Question: I have the following data:
'''
my %col1 = ( 'foo' => 1,
'bar' => 1 );
my %col2 = ('foo' => ['cat1','cat1','cat2'],
'bar' => ['cat3','cat2','cat3'] );
my %col3 = ('foo' => [2.3,1.2,1.0],
'bar' => [7.4,4.3,2.2]);
'''
What I want to do is to create a HTML table that looks like this
but with 4th column where it contains shape with gradiented color.
The intensity of the color is given by score in 'col3'.
The shape could be just a simple bullet (* HTML: '*')
'''
foo cat1,cat1,cat2 2.3,1.2,1
bar cat3,cat2,cat3 7.4,4.3,2.2
'''
Figure below illustrate what I intend to do:

The intensity for each color category (col 3) ranges from 1-10.
What's the best way to go about it?
The key point I'm having problem is not about creating the HTML table, I can do that.
But more how to create a HTML based shape with gradient color.
I'm stuck with the following code:
'''
foreach my $nm (keys %col1) {
my @cats = @{$col2{$nm}};
my @vals = @{$col3{$nm}};
print $nm, " ", join(",",@cats), " " ,join(",",@vals), "
";
}
'''
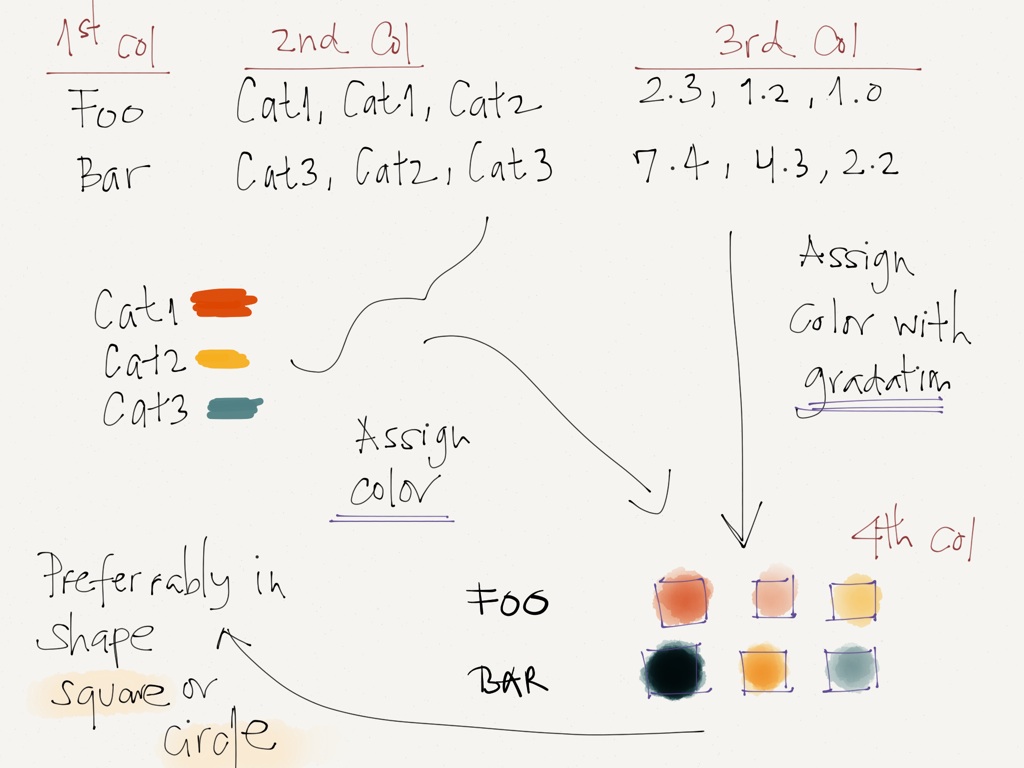
Answer: If I understood your question correctly, you don't really want a shape with a color gradient. What you really want is solid-color objects whose colors are determined by two parameters:
- -
Furthermore, the colors in your example seem to follow a model where smaller numbers are nearer to white, larger numbers are nearer to black, and numbers in the middle are saturated colors. In terms of color space, this suggests something like the <URL>, as depicted in this picture from Wikipedia:

To map this back to your example above, I suspect weights near 0.0 would be near the top of the double-cone, weights near 10.0 would be near the bottom of the double-cone, and the colors represented by your categories have a fixed hue and saturation (notionally near the equator of the double-cone) adjusted by these weights.
The following perl code converts an HSL color to RGB. It was <URL>, which in turn was adapted from the Wikipedia page I linked above. This is only part of the necessary solution:
'''
##
## Converts an HSL color value to RGB. Conversion formula
## adapted from http://en.wikipedia.org/wiki/HSL_color_space.
## Assumes h, s, and l are contained in the set [0, 1] and
## returns r, g, and b in the set [0, 255].
##
## @param Number h The hue
## @param Number s The saturation
## @param Number l The lightness
## @return Array The RGB representation
##
sub hsl_to_rgb
{
my ($h, $s, $l) = @_;
my ($r, $g, $b);
if ($s == 0)
{
$r = $g = $b = $l; ## achromatic
} else
{
sub hue2rgb
{
my ($p, $q, $t) = @_;
while ($t < 0) { $t += 1; }
while ($t > 1) { $t -= 1; }
if ($t < 1/6) { return $p + ($q - $p) * 6 * $t; }
if ($t < 1/2) { return $q; }
if ($t < 2/3) { return $p + ($q - $p) * (2/3 - $t) * 6; }
return $p;
}
my $q = $l < 0.5 ? $l * (1 + $s) : $l + $s - $l * $s;
my $p = 2 * $l - $q;
$r = hue2rgb($p, $q, $h + 1/3);
$g = hue2rgb($p, $q, $h);
$b = hue2rgb($p, $q, $h - 1/3);
}
return [ int($r * 255), int($g * 255), int($b * 255) ];
}
'''
This function takes an HSL color in the form of, say, '(0, 1.0, 0.5)' for pure red, and returns an RGB triplet of the form '[ 255, 0, 0 ]'. That gives you one piece of the puzzle.
Based on what I can tell from your problem statement, you have a set of base colors that you can probably express in terms of hue and saturation, sorted by category. Something like this:
'''
my %cat_colors =
( # Hue Saturation
cat1 => [ 0.00000, 1.00000 ], # Red
cat2 => [ 0.16667, 1.00000 ], # Yellow
cat3 => [ 0.33333, 1.00000 ], # Green
);
'''
This is brilliant. For adding colors in more category, the 'hue' value can be checked in this website: <URL> . Note for example that this website state the HSL for red is : '0.00 1.00 0.50'.
Note: You'll definitely want to play with these colors. If you have Photoshop or some other tool that lets you see colors in terms of different color spaces, that may help you pick the "base" color for each category to be exactly what you want. For the 'hsl_to_rgb' code above, you'll want to scale the hue and saturation values to be in the range [0, 1].
Now how do we apply this to the parameter you gave above? It appears, as I said above, that it maps directly to the parameter in HSL, with a weight of 0.0 mapping to white, and a weight of 10.0 mapping to black. (At least, to a first order, given your sketch, that seems like a good starting point.) In HSL, though, 1.0 is white and 0.0 is black. So to map weight to lightness, you need an expression like this:
'''
$lightness = 1 - ($weight / 10);
'''
You could wrap this in a function:
'''
sub weight_to_light
{
return 1 - ($_[0] / 10);
}
'''
The final piece in the equation is mapping the RGB returned by 'hsl_to_rgb' into something HTML can work with. That's actually pretty simple. The following short function converts the array of R,G,B values from 'hsl_to_rgb' into an HTML-ready hexadecimal string:
'''
sub rgb_to_html_hex
{
return sprintf "#%.2X%.2X%.2X", @{ $_[0] };
}
'''
So, putting it all together: If you want to produce a hash named '%col4' given the details in '%col2' and '%col3' that contains the strings you'll need in HTML to color objects according to the coloring model above, you need the two functions above, the '%cat_colors' mapping, and some code like this:
'''
my %col4;
foreach my $key (keys %col2)
{
foreach my $i ( 0 .. scalar( @{ $col2{$key} } ) - 1 )
{
my $base_color = $cat_colors{ $col2{$key}->[$i] };
my $rgb_color = hsl_to_rgb( @$base_color,
weight_to_light( $col3{$key}->[$i] ) );
my $html_color = rgb_to_html_hex( $rgb_color );
$col4{$key}->[$i] = $html_color;
}
}
'''
Once you've generated '%col4', you can use the resulting HTML strings to color individual entities. My modern HTML is a bit rusty, but I know that constructs such as '<FONT COLOR="#xxxxxx">' worked at one time, and may still yet work. I leave it to you to construct syntactically valid and sufficiently modern HTML from the values computed.
Now, you must admit, I've made some bold assumptions about the problem you're trying to solve and how it needs to be solved. I think, though, I'm in the general ballpark. If you have questions, feel free to leave comments.
And... for your cut-and-paste convenience, here's a quick test program where I copied all the above bits, along with your sample data set into a standalone, testable perl program. Enjoy! The last two lines use YAML::XS to dump out the computed values for '%col4' so I could see if they were plausible.
'''
#!/usr/bin/perl -w
use Modern::Perl;
##
## Converts an HSL color value to RGB. Conversion formula
## adapted from http://en.wikipedia.org/wiki/HSL_color_space.
## Assumes h, s, and l are contained in the set [0, 1] and
## returns r, g, and b in the set [0, 255].
##
## @param Number h The hue
## @param Number s The saturation
## @param Number l The lightness
## @return Array The RGB representation
##
sub hsl_to_rgb
{
my ($h, $s, $l) = @_;
my ($r, $g, $b);
if ($s == 0)
{
$r = $g = $b = $l; ## achromatic
} else
{
sub hue2rgb
{
my ($p, $q, $t) = @_;
while ($t < 0) { $t += 1; }
while ($t > 1) { $t -= 1; }
if ($t < 1/6) { return $p + ($q - $p) * 6 * $t; }
if ($t < 1/2) { return $q; }
if ($t < 2/3) { return $p + ($q - $p) * (2/3 - $t) * 6; }
return $p;
}
my $q = $l < 0.5 ? $l * (1 + $s) : $l + $s - $l * $s;
my $p = 2 * $l - $q;
$r = hue2rgb($p, $q, $h + 1/3);
$g = hue2rgb($p, $q, $h);
$b = hue2rgb($p, $q, $h - 1/3);
}
return [ int($r * 255), int($g * 255), int($b * 255) ];
}
sub rgb_to_html_hex
{
return sprintf "#%.2X%.2X%.2X", @{ $_[0] };
}
my %col1 = ( 'foo' => 1, 'bar' => 1 );
my %col2 = ('foo' => ['cat1','cat1','cat2'],
'bar' => ['cat3','cat2','cat3'] );
my %col3 = ('foo' => [2.3,1.2,1.0],
'bar' => [7.4,4.3,2.2]);
my %cat_colors =
( # Hue Saturation
cat1 => [ 0.00000, 1.00000 ], # Red
cat2 => [ 0.16667, 1.00000 ], # Yellow
cat3 => [ 0.33333, 1.00000 ], # Green
);
sub weight_to_light
{
return 1 - ($_[0] / 10);
}
my %col4;
foreach my $key (keys %col2)
{
foreach my $i ( 0 .. scalar( @{ $col2{$key} } ) - 1 )
{
my $base_color = $cat_colors{ $col2{$key}->[$i] };
my $rgb_color = hsl_to_rgb( @$base_color,
weight_to_light( $col3{$key}->[$i] ) );
my $html_color = rgb_to_html_hex( $rgb_color );
$col4{$key}->[$i] = $html_color;
}
}
use YAML::XS;
say Dump( \%col4 );
'''